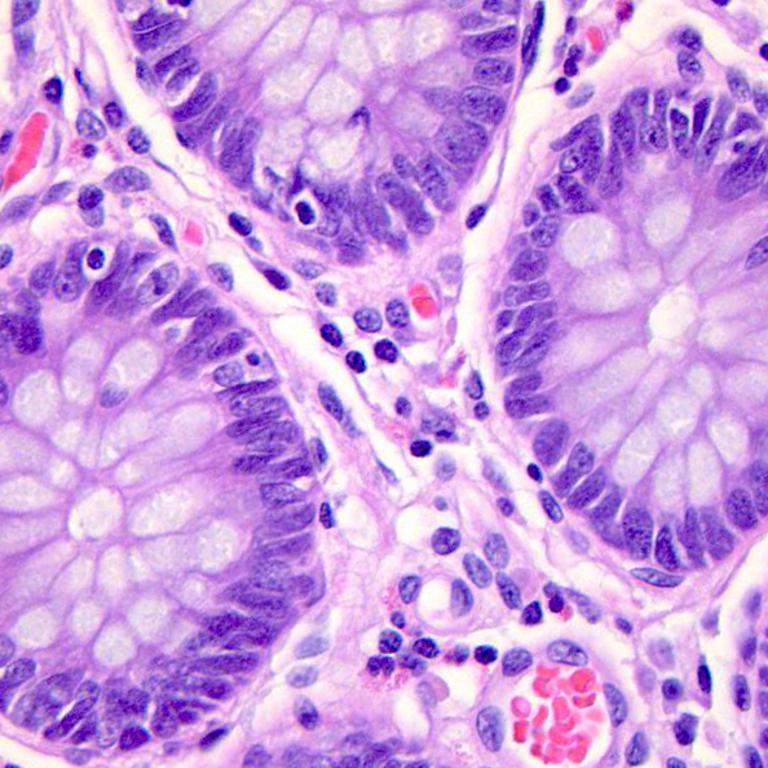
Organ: colon
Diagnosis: benign